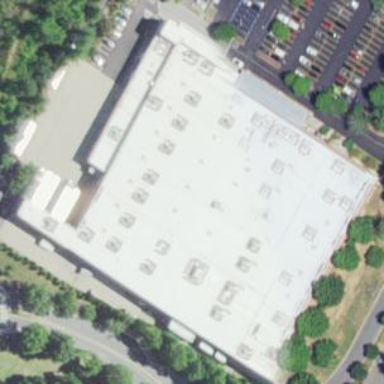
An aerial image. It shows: Retail building with wholesale shop.